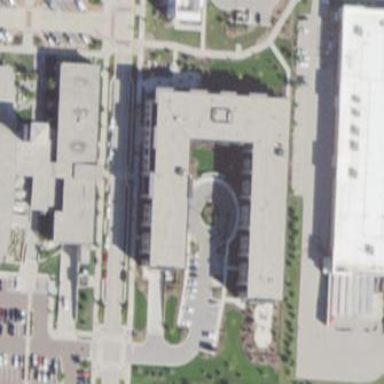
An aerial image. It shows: Building.